Interaction volume radius: 10 \u00c5
Interaction volume height: 10 \u00c5
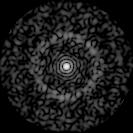
Disorder parameter: 0.8159